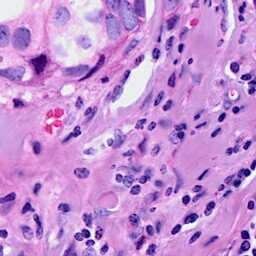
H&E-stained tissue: Breast